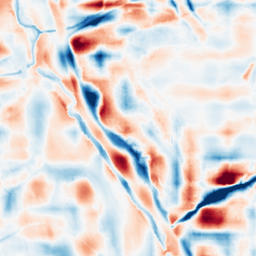
Category: wavelet
Decomposition family: wavelet_reverse_biorthogonal
Decomposition parameters: wavelet: rbio5.5
level: 5
Upsampling method: linear_exact
Upsampling parameters: scale: 8
Upsampling scale: 8